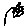
Label: flower